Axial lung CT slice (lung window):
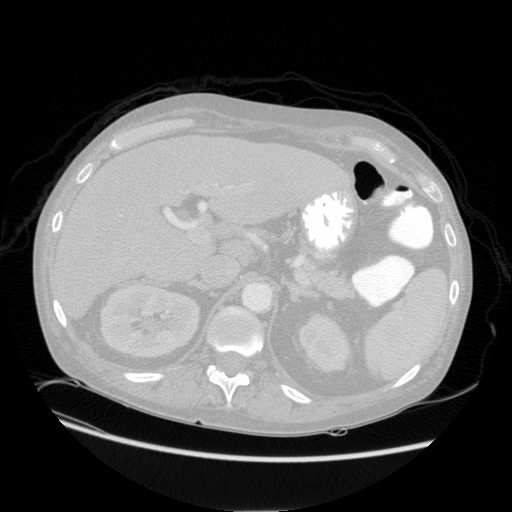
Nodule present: no